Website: bh-photo
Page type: address-validator
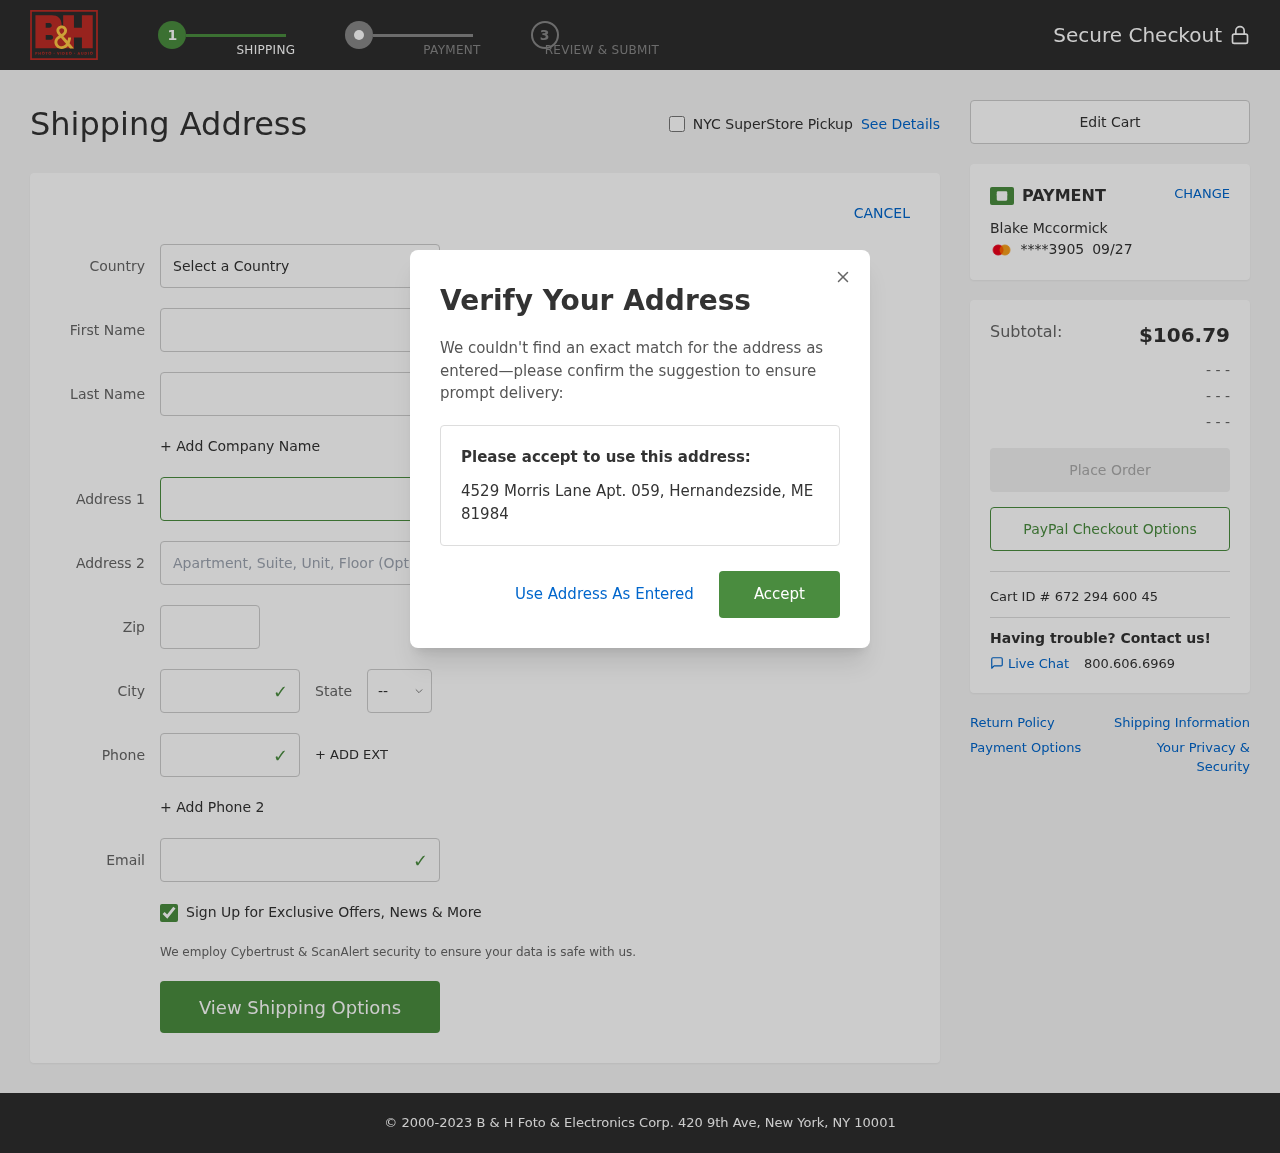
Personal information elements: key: PII_CARD_EXPIRY
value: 09/27
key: PII_CARD_LAST4
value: ****3905
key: PII_CITY
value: Hernandezside
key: PII_COUNTRY
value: United States
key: PII_EMAIL
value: blake_mccormick@hotmail.com
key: PII_FIRSTNAME
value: Blake
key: PII_FULLNAME
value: Blake Mccormick
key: PII_LASTNAME
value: Mccormick
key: PII_PHONE
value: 3996209712
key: PII_POSTCODE
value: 81984
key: PII_STATE_ABBR
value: ME
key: PII_STREET
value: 4529 Morris Lane Apt. 059
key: PII_CITY_STATE_ZIP
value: Hernandezside, ME 81984
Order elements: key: ORDER_SUBTOTAL
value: $106.79
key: ORDER_ID
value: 672 294 600 45